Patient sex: M
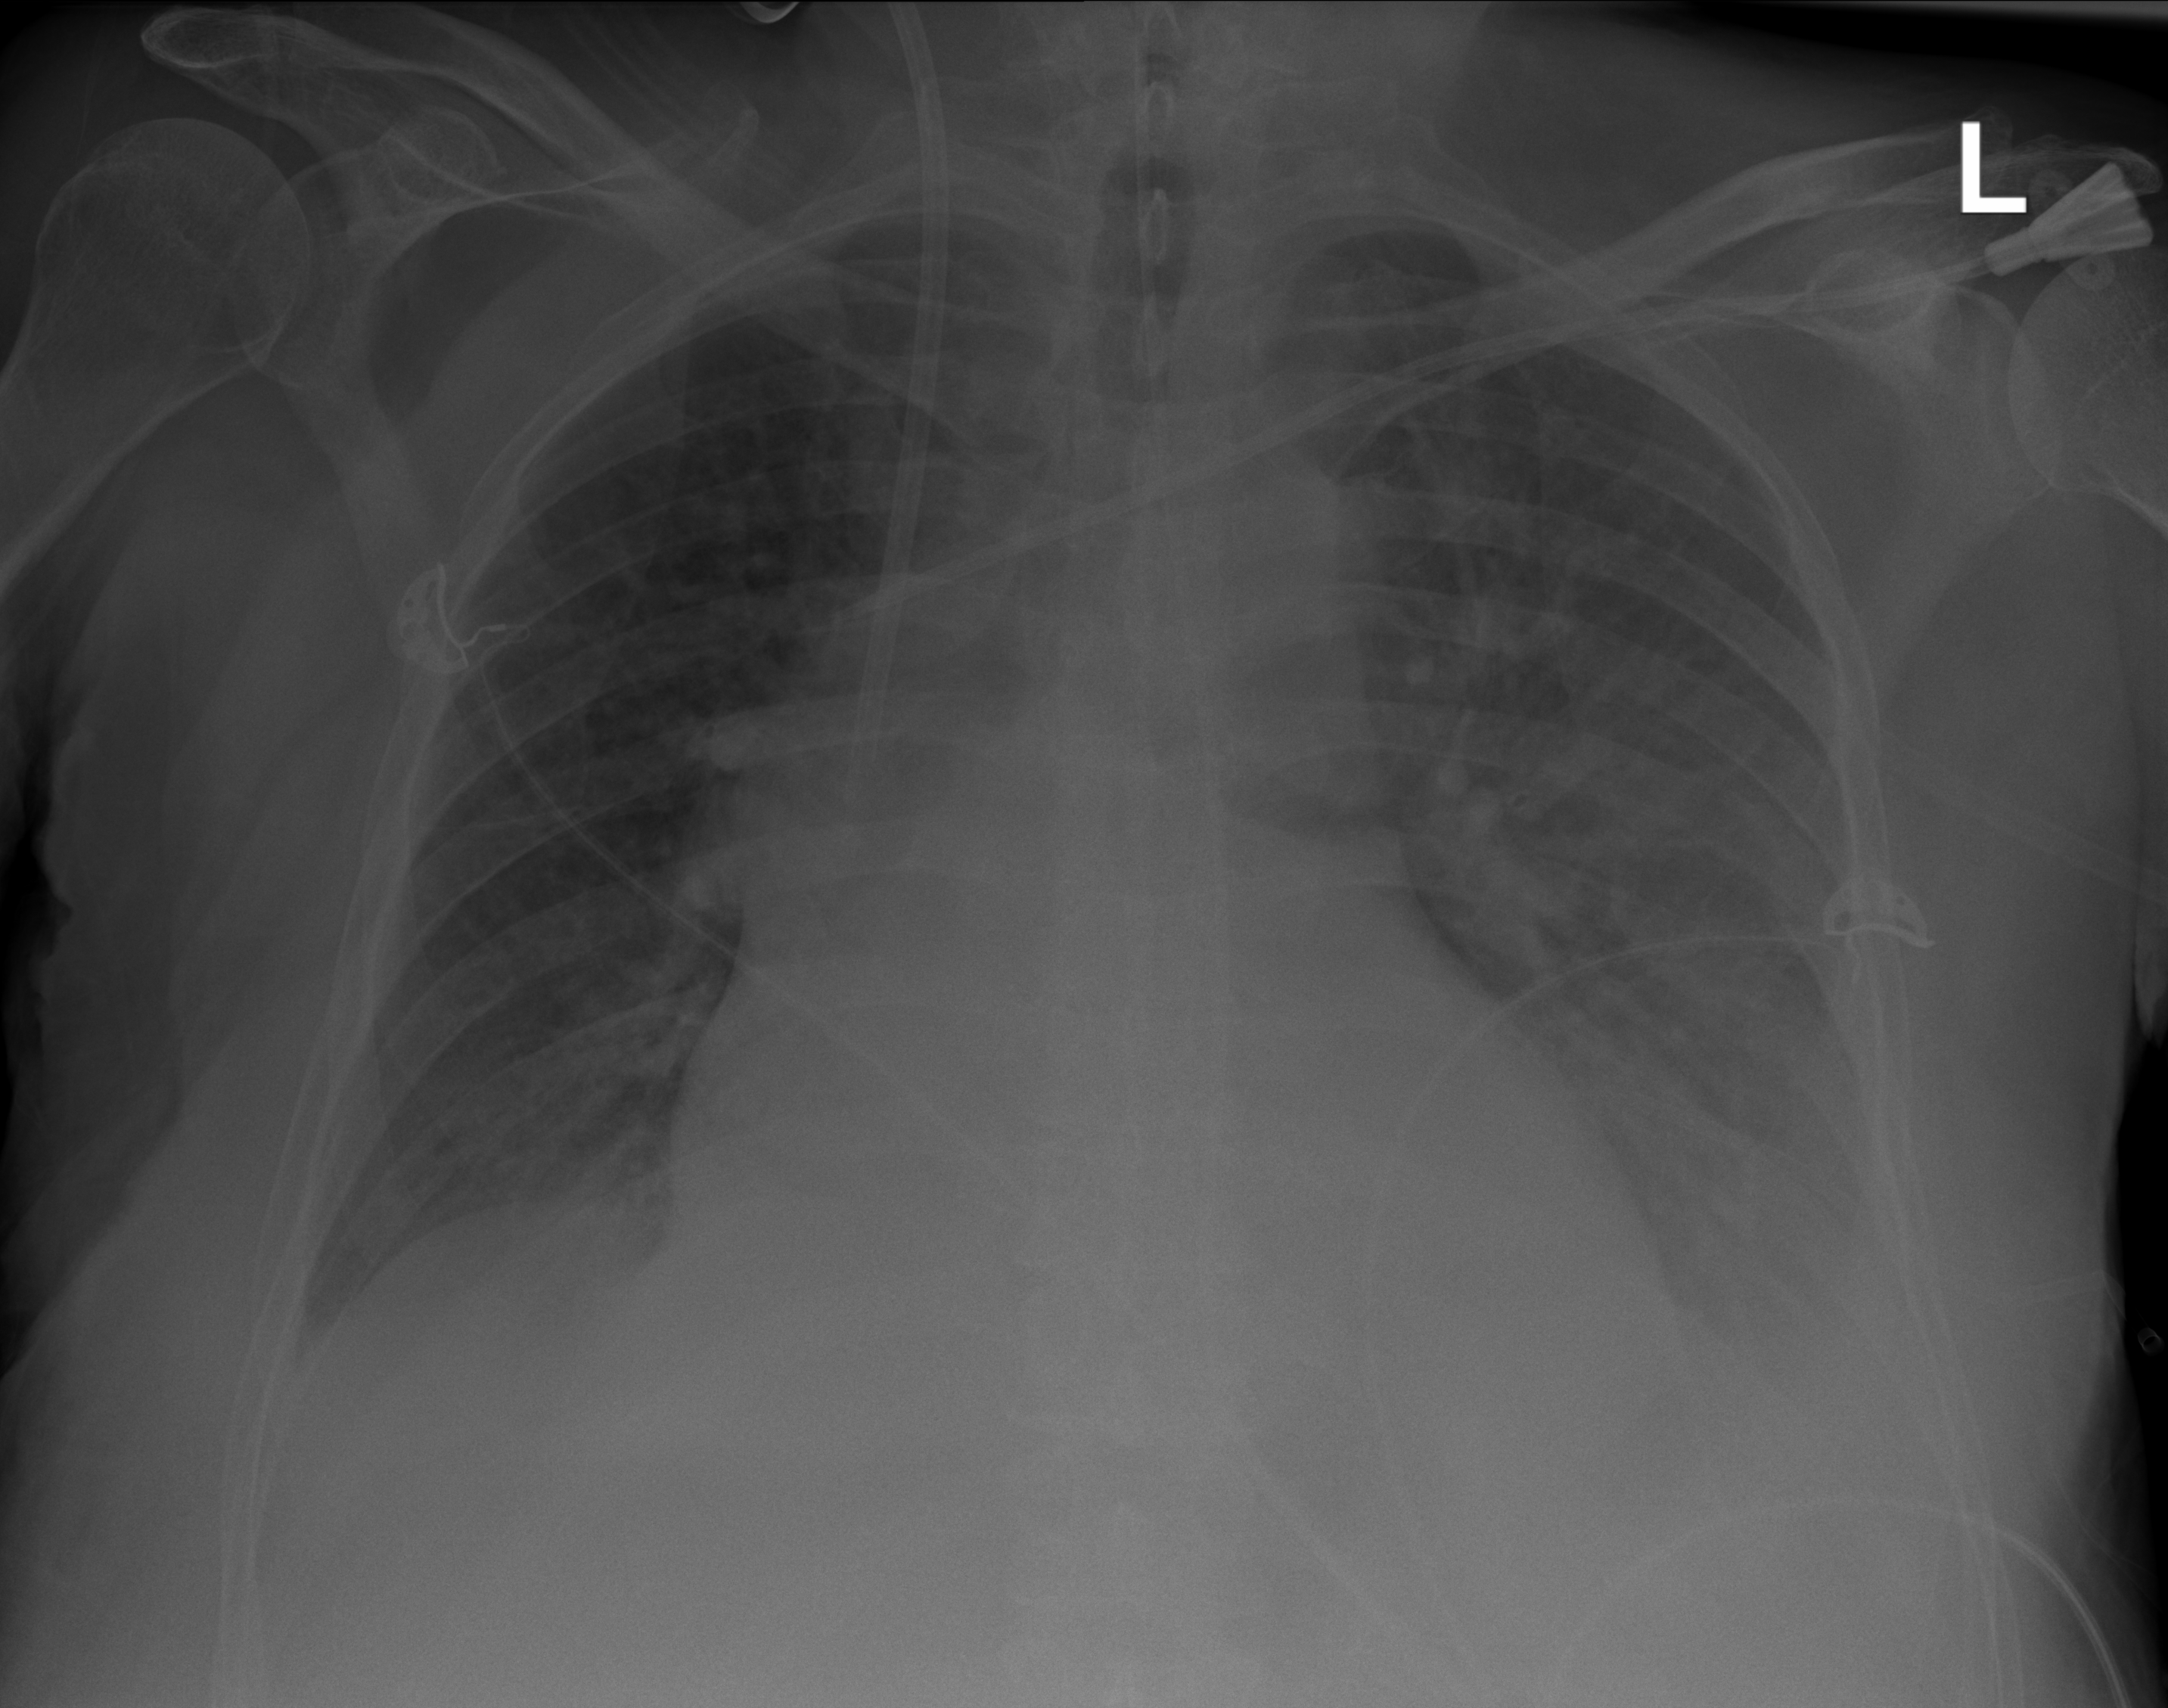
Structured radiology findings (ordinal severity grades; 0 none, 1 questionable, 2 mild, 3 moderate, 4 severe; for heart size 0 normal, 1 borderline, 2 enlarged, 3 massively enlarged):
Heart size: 2
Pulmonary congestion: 2
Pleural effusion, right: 2
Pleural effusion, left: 3
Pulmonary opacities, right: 2
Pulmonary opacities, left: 3
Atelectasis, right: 2
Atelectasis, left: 2